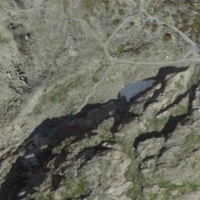
EUNIS habitat code: 48
Species observed at this site:
Geum reptans